Question: I am trying to building a linear layout programmatically, in which, there are 4 buttons in all, each of the button simply positioned below the previous button. Just like the picture shows below:

And as you can see from the picture above, each button has exactly the same size but they have different layout_margins, the first button has a larger value in layout_marginTop while the other 3 buttons has the same value in layout_marginTop.
Basically to build a layout like this by xml is very simple but now I have really come across difficulties in building all this only through java code. I have gone through many posts and now I can easily add 4 buttons in proper sizes but I just could not find a proper way to programmatically set the layout_margin for each of the button.
To simple add four buttons, I could do like this:
'''
public class mainActivity extends Activity {
/** Called when the activity is first created. */
@Override
public void onCreate(Bundle savedInstanceState) {
super.onCreate(savedInstanceState);
LinearLayout layout = new LinearLayout(this);
layout.setOrientation(LinearLayout.VERTICAL); //Can also be done in xml by android:orientation="vertical"
for (int i = 0; i < 3; i++) {
LinearLayout row = new LinearLayout(this);
row.setLayoutParams(new LayoutParams(LayoutParams.FILL_PARENT, LayoutParams.WRAP_CONTENT));
for (int j = 0; j < 4; j++) {
Button btnTag = new Button(this);
btnTag.setLayoutParams(new LayoutParams(LayoutParams.WRAP_CONTENT, LayoutParams.WRAP_CONTENT));
btnTag.setText("Button " + (j + 1 + (i * 4 )));
btnTag.setId(j + 1 + (i * 4));
row.addView(btnTag);
}
layout.addView(row);
}
setContentView(layout);
//setContentView(R.layout.main);
}
}
'''
And to programmatically set margins for each button(view), I could do like this:
'''
LinearLayout.LayoutParams params = new LinearLayout.LayoutParams(
LayoutParams.WRAP_CONTENT, LayoutParams.WRAP_CONTENT);
params.setMargins(0, 2, 0, 0);
button.setLayoutParams(params);
'''
But here comes the problem: as long as I setLayoutParams for the 4 buttons, and then add 4 buttons into Linearlayout by "addView(button)", only the first button could be displayed in the proper size with the proper margins. All the other 3 buttons just disappeared. And With many tests I just found it seems that only one layoutParams could be allowed in a linearlayout object. As a result, as long as I set different layout params for different buttons, only the first button could be displayed. But since here the margin params for my 4 buttons are definitely different thus I think I have to use different layoutparams for different buttons.
So pls anyone tell me how could I programmatically set the margin for my each of my buttons and make them display properlly? This has already sucked my life for two days, pls help! :)
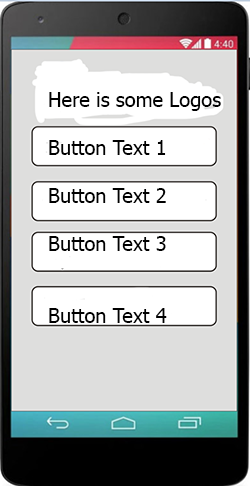
Answer: '''
linear = (LinearLayout) rootView.findViewById(R.id.linear);
.
.
.
RelativeLayout.LayoutParams layoutParam = new RelativeLayout.LayoutParams(
RelativeLayout.LayoutParams.MATCH_PARENT,
RelativeLayout.LayoutParams.WRAP_CONTENT);
LinearLayout layout = new LinearLayout(getActivity());
layout.setLayoutParams(layoutParam);
layout.setOrientation(LinearLayout.VERTICAL);
// Below will add three linear layout with 4 buttons in each
for (int i = 0; i < 3; i++) {
LinearLayout row = new LinearLayout(getActivity());
row.setLayoutParams(new LinearLayout.LayoutParams(
LinearLayout.LayoutParams.MATCH_PARENT,
LinearLayout.LayoutParams.WRAP_CONTENT));
//Here is important
row.setOrientation(LinearLayout.VERTICAL);
for (int j = 0; j < 4; j++) {
Button btnTag = new Button(getActivity());
btnTag.setLayoutParams(new LayoutParams(
LayoutParams.WRAP_CONTENT,
LayoutParams.WRAP_CONTENT));
btnTag.setText("Button " + (j + 1 + (i * 4)));
btnTag.setId(j + 1 + (i * 4));
row.addView(btnTag);
}
layout.addView(row);
}
linear.addView(layout);
// You can set also
// setContentView(layout)
'''